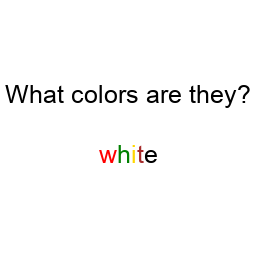
Color: red, green, gold, brown, black
Color name shown: white
Background color: white
Question text color: black